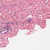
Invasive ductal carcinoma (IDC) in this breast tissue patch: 0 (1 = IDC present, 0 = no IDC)